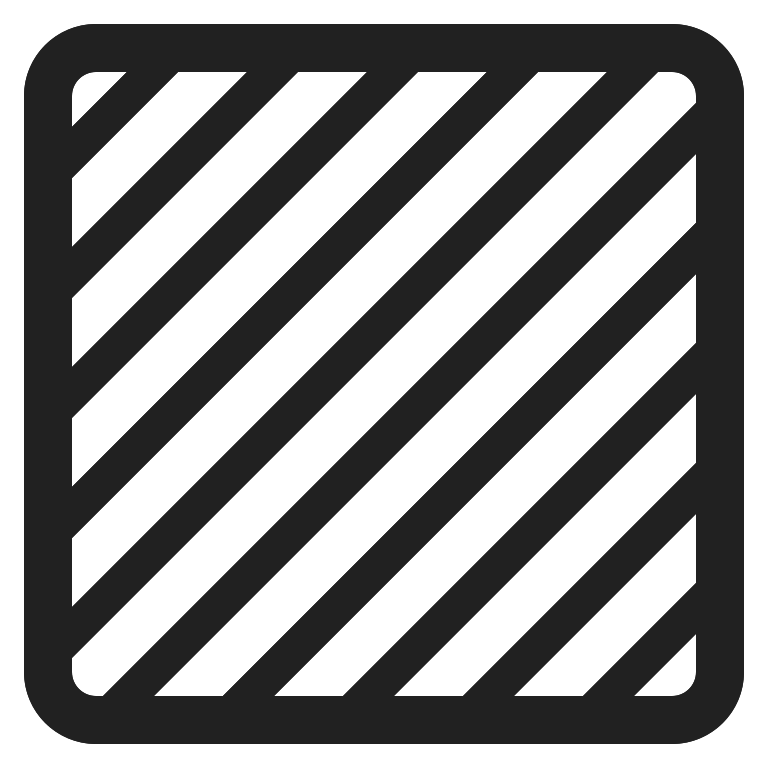
green square high contrast